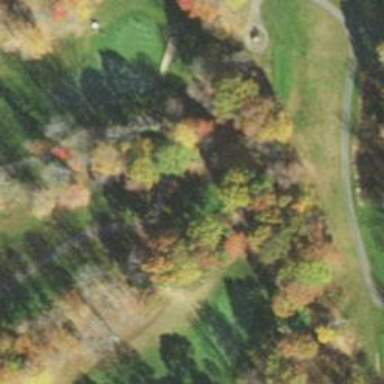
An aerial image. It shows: Golf tee.